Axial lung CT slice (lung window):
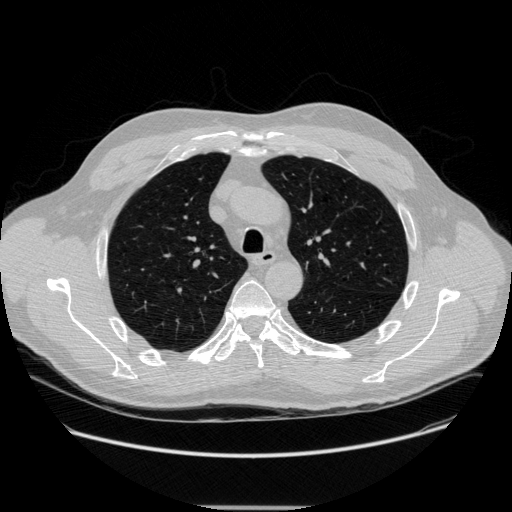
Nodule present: no